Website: bh-photo
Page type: billing-address
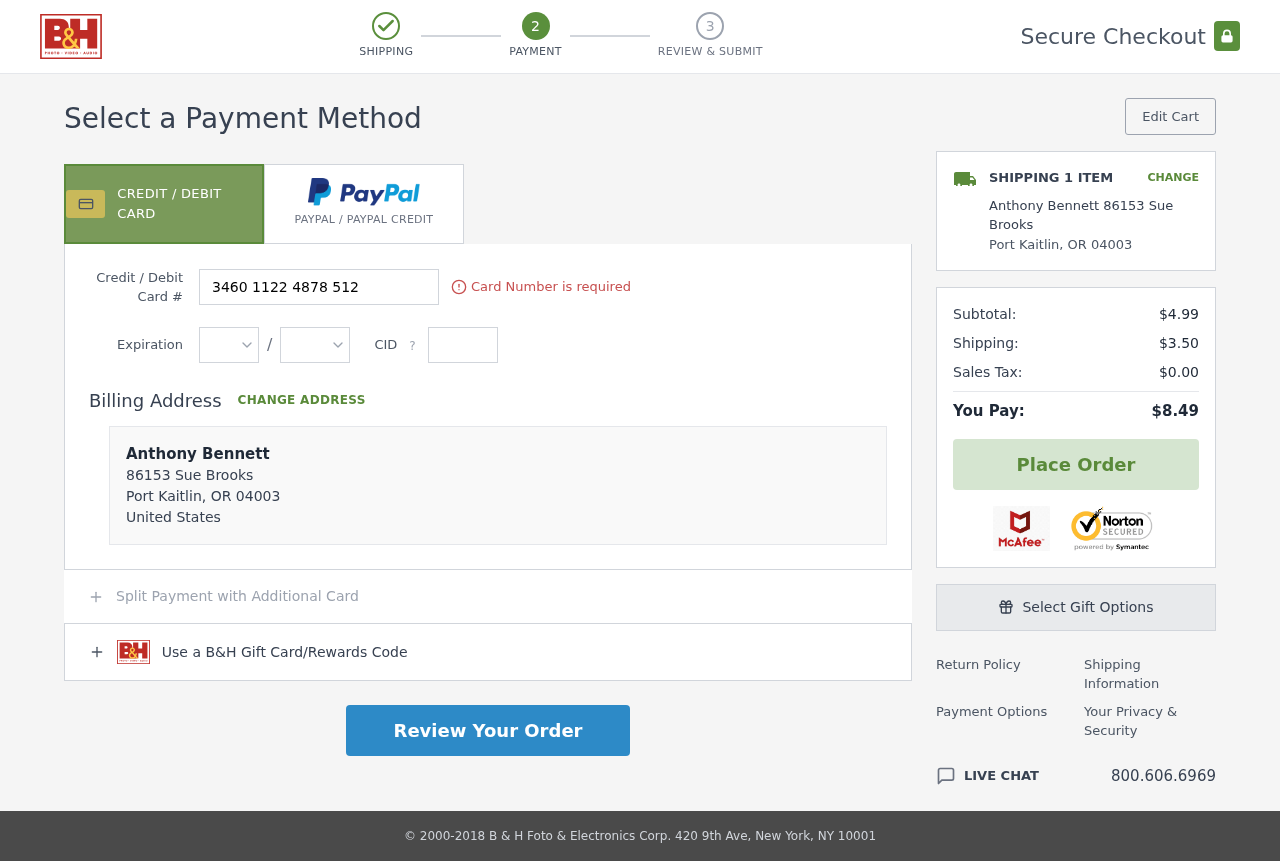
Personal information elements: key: PII_CARD_CVV
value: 6510
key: PII_CARD_EXPIRY_MONTH
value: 11
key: PII_CARD_EXPIRY_YEAR
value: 29
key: PII_CARD_NUMBER
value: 3460 1122 4878 512
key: PII_CITY
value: Port Kaitlin
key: PII_COUNTRY
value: United States
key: PII_FULLNAME
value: Anthony Bennett
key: PII_FULLNAME2
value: Anthony Bennett
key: PII_POSTCODE
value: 04003
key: PII_STATE_ABBR
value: OR
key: PII_STREET
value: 86153 Sue Brooks
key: PII_POSTCODE_FULL
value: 04003
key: PII_POSTCODE_NUMERIC
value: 4003
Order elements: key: ORDER_NUM_ITEMS
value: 1
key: ORDER_SUBTOTAL
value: $4.99
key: ORDER_SHIPPING_COST
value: $3.50
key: ORDER_TAX
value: $0.00
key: ORDER_TOTAL
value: $8.49